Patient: sex M, age 47
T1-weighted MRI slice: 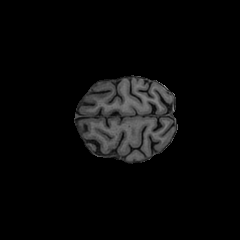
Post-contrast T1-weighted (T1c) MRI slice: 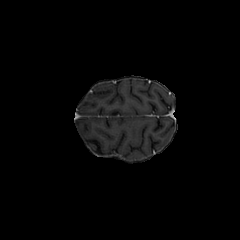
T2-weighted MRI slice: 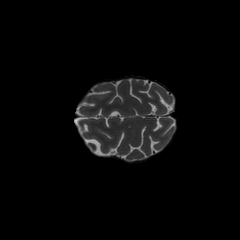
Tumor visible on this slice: no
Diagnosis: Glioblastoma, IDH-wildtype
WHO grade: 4